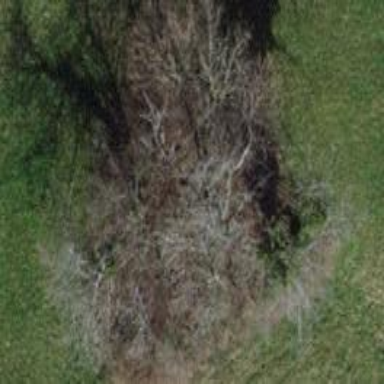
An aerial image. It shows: Single tag "natural: tree."